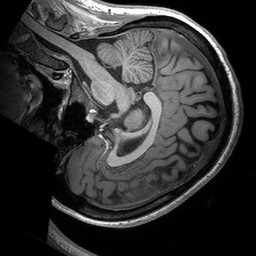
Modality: T1w
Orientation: sagittal
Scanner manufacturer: siemens
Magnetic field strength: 3 T
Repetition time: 2.53 s
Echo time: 0.00288 s